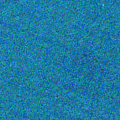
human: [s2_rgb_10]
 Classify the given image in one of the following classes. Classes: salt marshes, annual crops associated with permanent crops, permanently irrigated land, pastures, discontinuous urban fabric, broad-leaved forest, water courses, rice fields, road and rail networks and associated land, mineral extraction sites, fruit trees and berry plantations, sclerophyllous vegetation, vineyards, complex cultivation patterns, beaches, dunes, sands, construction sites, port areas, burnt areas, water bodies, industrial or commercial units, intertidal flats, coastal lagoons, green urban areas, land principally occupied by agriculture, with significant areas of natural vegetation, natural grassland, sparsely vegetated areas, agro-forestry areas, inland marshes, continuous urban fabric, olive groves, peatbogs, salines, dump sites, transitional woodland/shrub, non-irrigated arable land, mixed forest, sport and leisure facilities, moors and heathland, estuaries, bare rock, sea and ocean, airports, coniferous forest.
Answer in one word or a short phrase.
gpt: sea and ocean